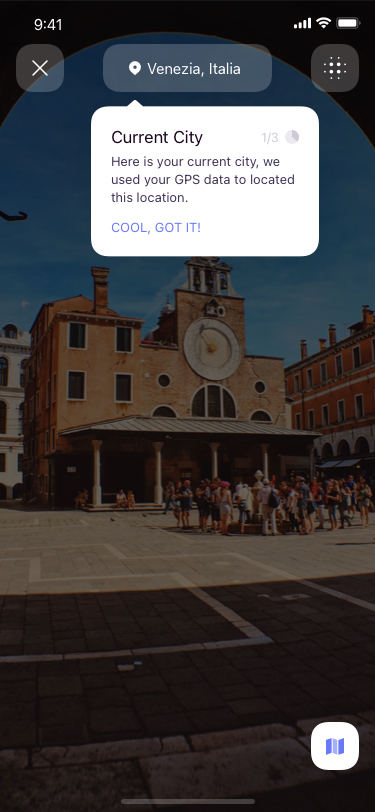
Text in this UI design:
Current City
Here is your current city, we used your GPS data to located this location.
1/3
Venezia, Italia